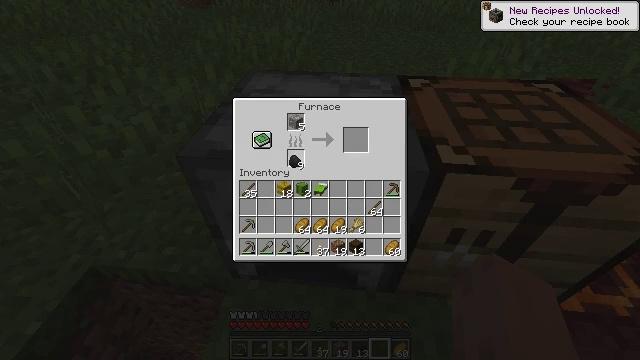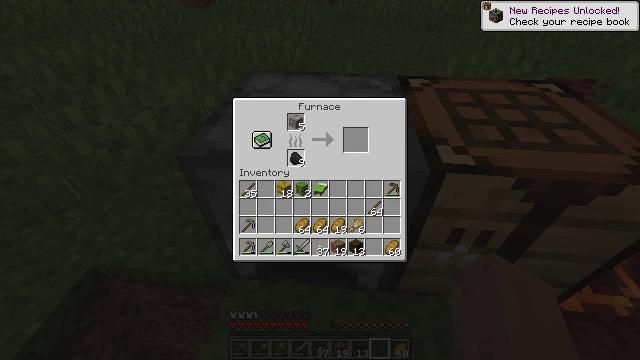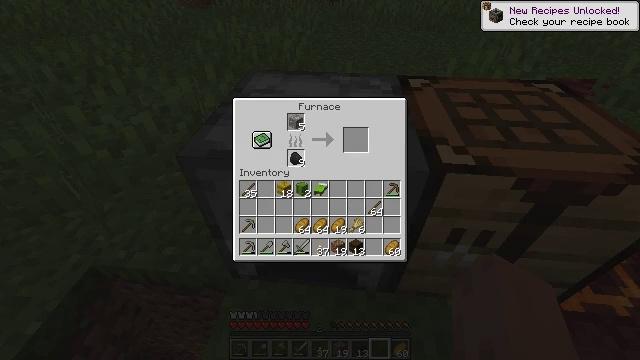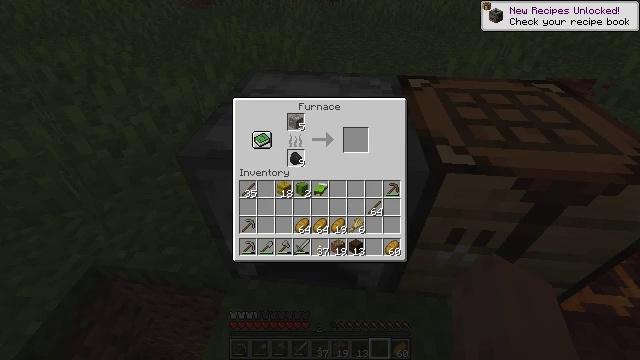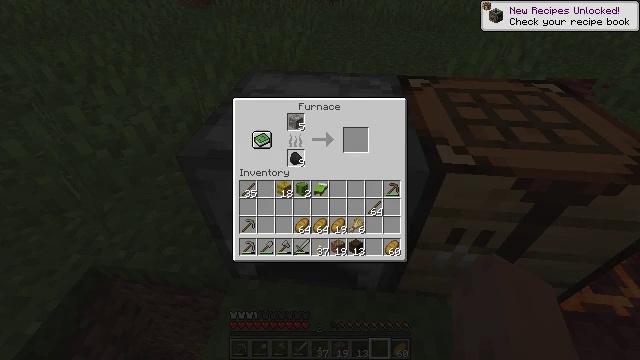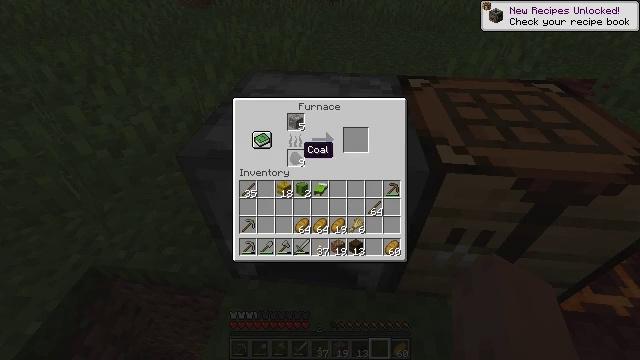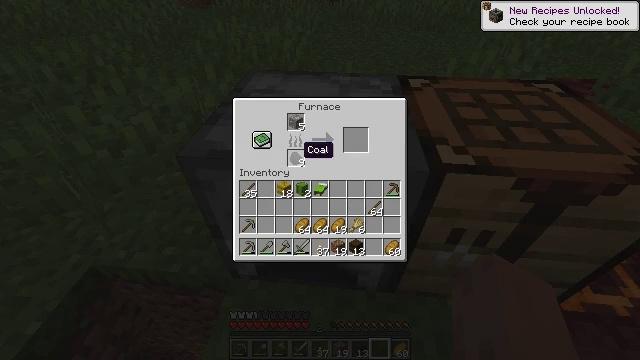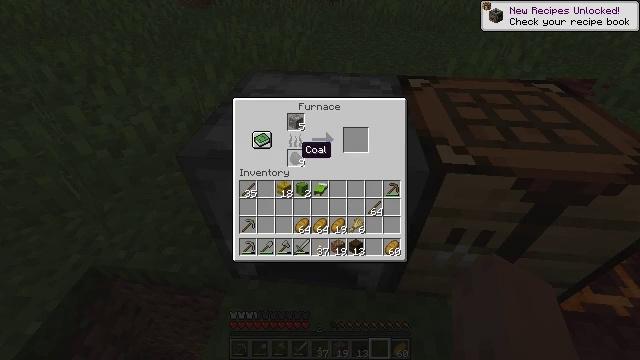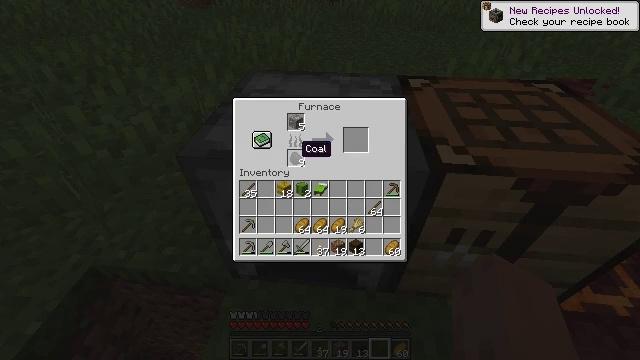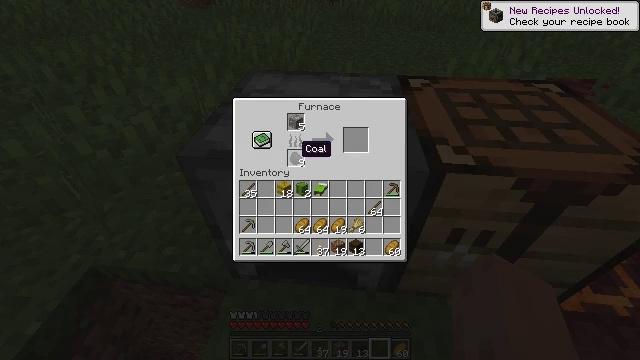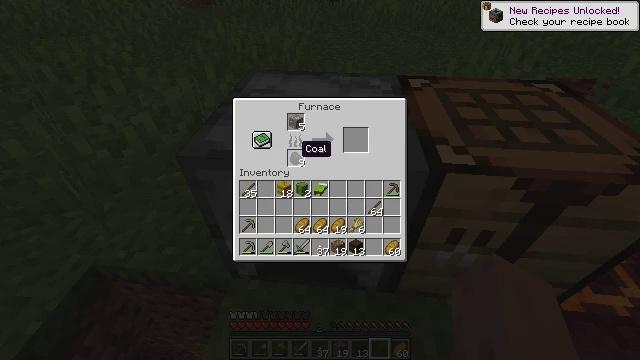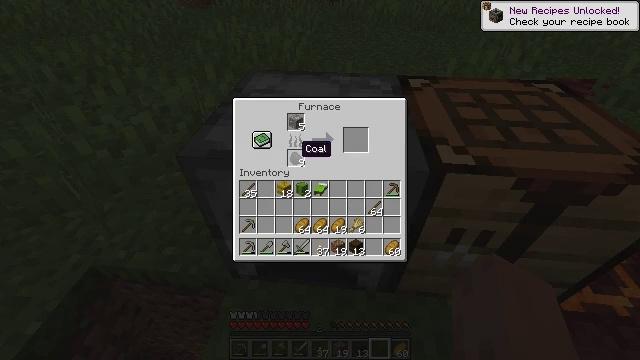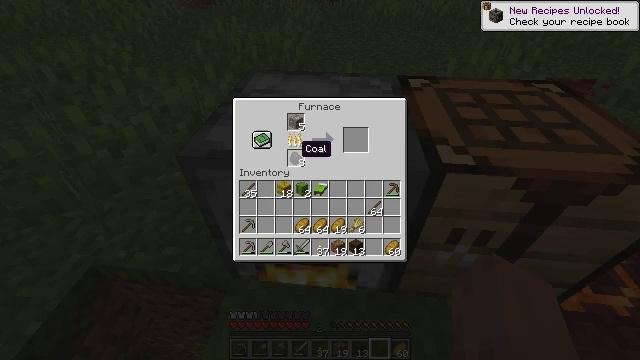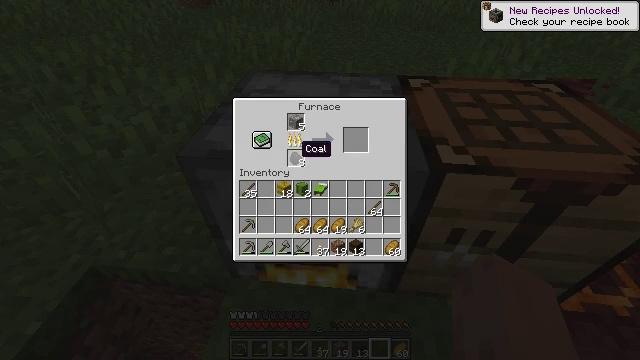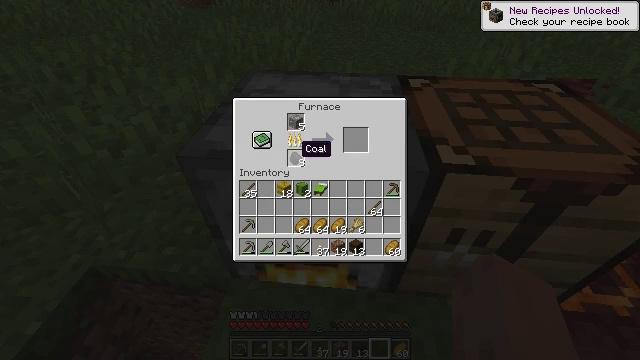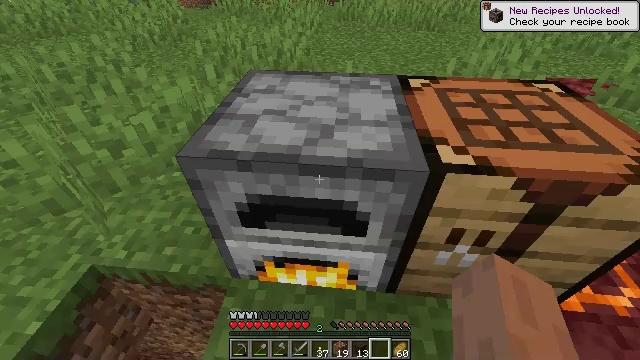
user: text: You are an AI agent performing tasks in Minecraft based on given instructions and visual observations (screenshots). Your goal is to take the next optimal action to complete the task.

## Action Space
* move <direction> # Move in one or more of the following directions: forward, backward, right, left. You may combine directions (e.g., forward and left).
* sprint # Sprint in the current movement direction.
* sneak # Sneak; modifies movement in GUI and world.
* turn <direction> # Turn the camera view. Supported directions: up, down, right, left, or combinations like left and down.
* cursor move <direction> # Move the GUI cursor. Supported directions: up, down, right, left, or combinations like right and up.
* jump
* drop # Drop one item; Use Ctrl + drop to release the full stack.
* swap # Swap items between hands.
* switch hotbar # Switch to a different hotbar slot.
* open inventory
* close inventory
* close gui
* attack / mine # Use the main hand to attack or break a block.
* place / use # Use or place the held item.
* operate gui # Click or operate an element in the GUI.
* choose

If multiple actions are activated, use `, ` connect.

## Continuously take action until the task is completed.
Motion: motion action
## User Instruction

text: Remove golden leggings from the inventory.
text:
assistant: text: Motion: no_op
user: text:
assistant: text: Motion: operate gui
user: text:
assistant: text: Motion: operate gui
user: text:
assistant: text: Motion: operate gui
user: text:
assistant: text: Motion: no_op
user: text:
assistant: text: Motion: no_op
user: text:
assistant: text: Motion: no_op
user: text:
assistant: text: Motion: no_op
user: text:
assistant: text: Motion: no_op
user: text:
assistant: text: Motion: no_op
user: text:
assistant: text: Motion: no_op
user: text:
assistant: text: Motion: no_op
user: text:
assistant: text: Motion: no_op
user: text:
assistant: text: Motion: no_op
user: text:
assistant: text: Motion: no_op
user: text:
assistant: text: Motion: turn right, close gui
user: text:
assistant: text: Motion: turn right and up
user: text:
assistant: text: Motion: turn right and up
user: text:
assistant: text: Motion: turn right and up
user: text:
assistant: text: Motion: turn right
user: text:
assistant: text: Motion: turn left
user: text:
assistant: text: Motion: no_op
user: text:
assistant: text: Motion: no_op
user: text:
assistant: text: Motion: turn left
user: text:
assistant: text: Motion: turn left
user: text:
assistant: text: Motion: turn right
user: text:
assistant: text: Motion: turn right and up
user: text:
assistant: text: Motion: turn right and up
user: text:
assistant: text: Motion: turn up
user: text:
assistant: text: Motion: turn right and up